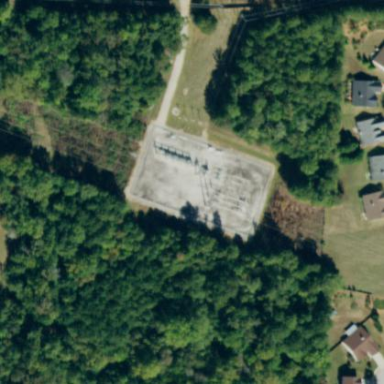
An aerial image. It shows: Distribution level power substation enclosed by fence.